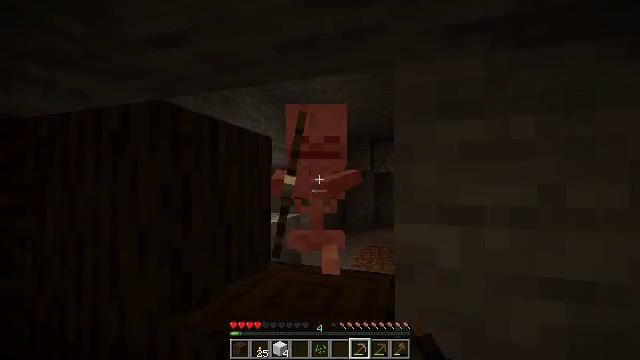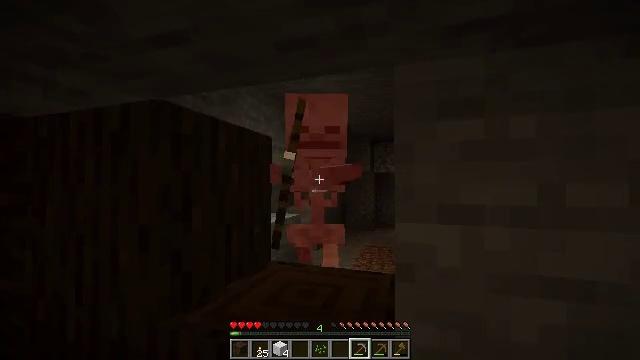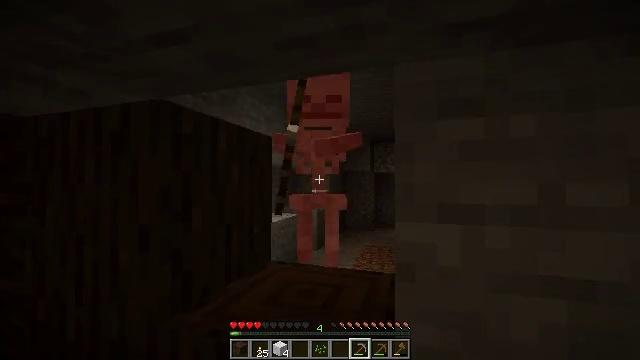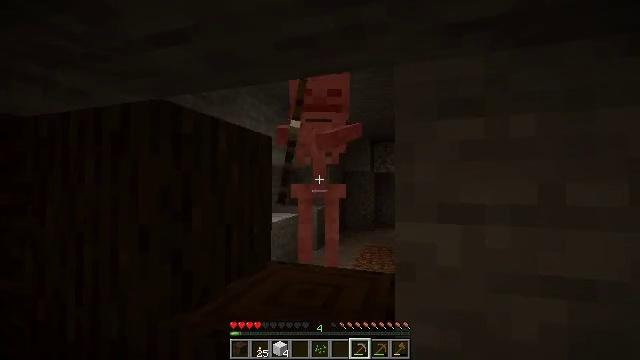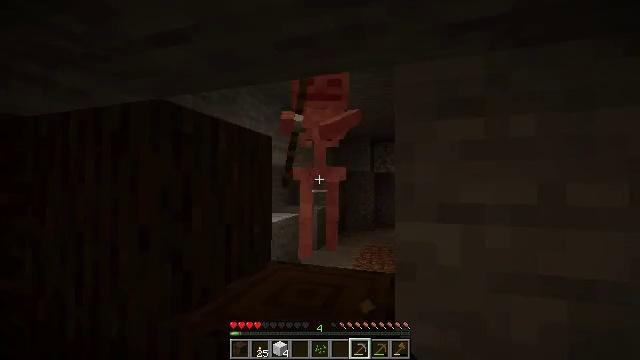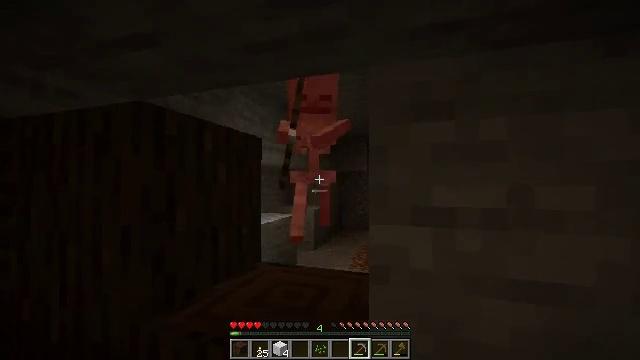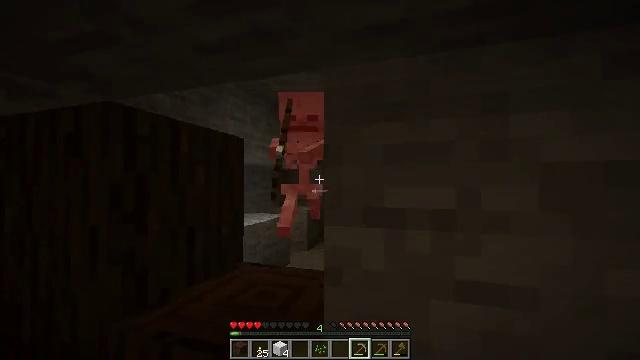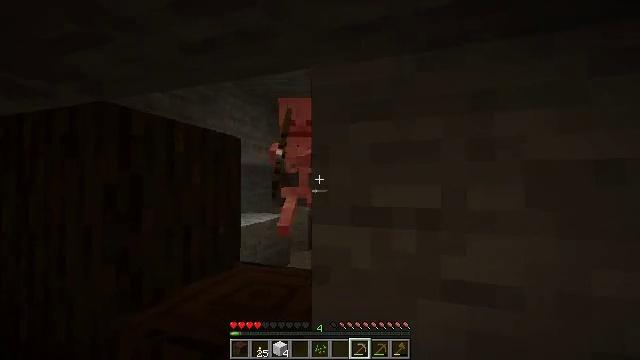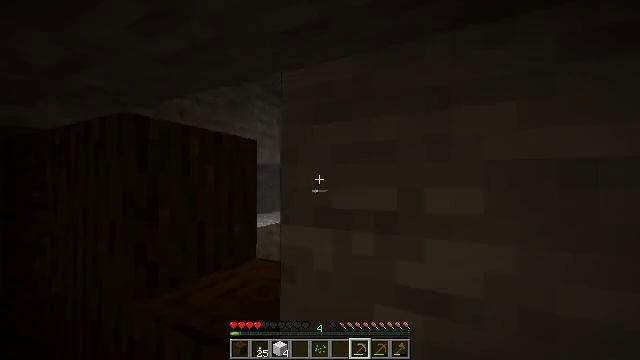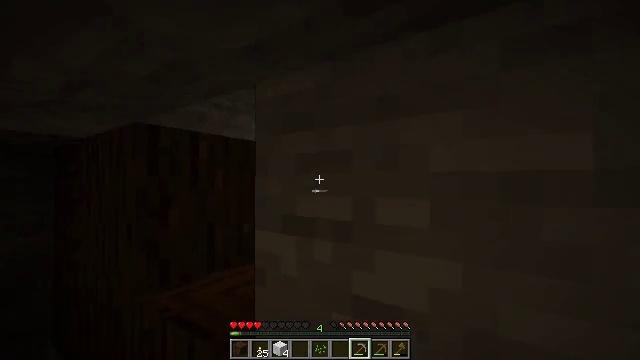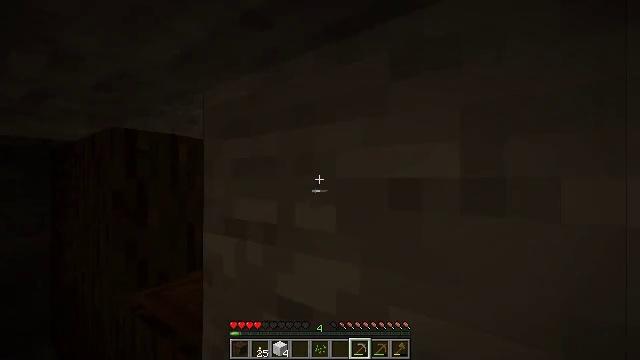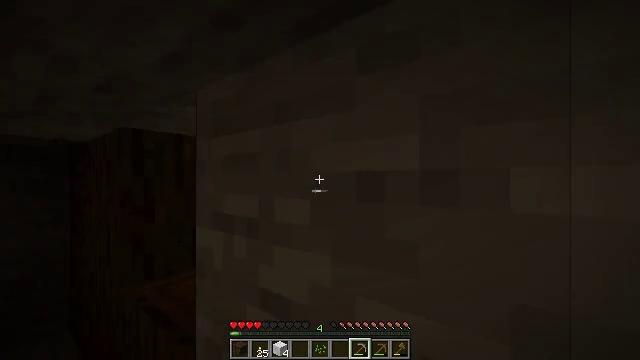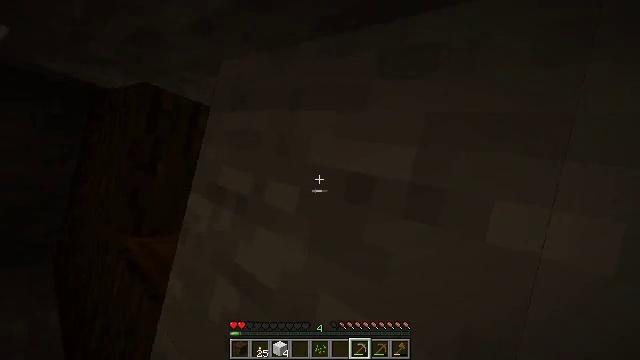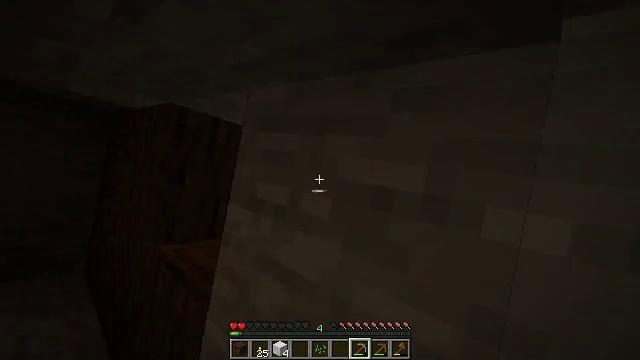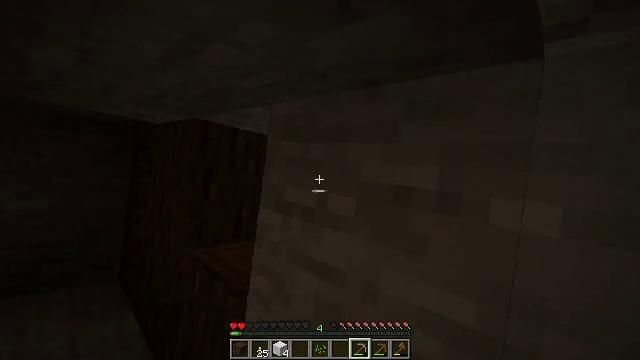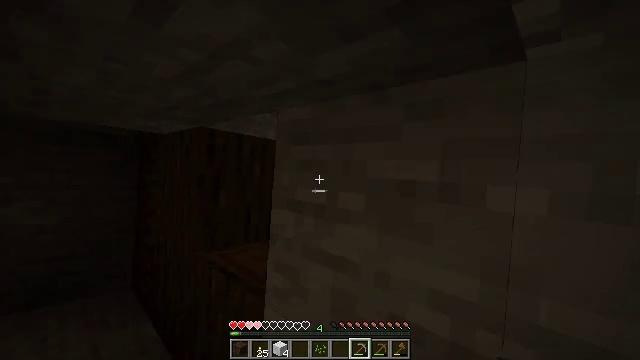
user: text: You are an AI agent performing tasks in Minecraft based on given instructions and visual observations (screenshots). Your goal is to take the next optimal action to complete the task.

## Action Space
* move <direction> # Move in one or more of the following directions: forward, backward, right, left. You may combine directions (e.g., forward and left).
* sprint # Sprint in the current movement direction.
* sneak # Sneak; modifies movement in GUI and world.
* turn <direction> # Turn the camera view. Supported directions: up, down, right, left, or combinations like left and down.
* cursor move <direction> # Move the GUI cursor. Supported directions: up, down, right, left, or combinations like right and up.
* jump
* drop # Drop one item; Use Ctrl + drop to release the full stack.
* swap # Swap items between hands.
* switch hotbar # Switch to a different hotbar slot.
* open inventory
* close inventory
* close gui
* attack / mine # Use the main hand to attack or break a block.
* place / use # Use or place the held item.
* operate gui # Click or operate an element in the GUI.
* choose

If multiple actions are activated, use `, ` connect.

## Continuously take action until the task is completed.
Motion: motion action
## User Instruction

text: Turn raw mutton into cooked mutton in the furnace.
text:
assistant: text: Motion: attack / mine
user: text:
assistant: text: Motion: no_op
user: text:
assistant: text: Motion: attack / mine
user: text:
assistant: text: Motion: attack / mine
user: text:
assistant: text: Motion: move right, attack / mine
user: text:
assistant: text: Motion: move right
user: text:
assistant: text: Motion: move right
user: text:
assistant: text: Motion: move right, turn left
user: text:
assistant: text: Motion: move right, turn left
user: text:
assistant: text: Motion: turn left
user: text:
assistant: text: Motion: turn left
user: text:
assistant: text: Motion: turn left
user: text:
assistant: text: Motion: turn left
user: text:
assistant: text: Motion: turn left
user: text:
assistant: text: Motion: no_op
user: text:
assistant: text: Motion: no_op
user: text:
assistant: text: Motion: no_op
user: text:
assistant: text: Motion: no_op
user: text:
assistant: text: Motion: no_op
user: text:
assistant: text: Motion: no_op
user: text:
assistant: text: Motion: no_op
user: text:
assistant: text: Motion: no_op
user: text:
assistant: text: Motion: no_op
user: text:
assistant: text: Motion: no_op
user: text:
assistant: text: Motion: no_op
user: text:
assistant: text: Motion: no_op
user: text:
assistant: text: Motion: no_op
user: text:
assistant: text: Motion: no_op
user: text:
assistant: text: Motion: no_op
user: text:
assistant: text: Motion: no_op